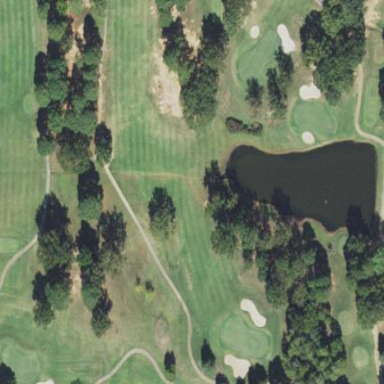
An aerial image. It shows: Water hazard in golf course. The hazard is natural water feature.